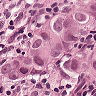
Metastatic tissue present: yes